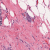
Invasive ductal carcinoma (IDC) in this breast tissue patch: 1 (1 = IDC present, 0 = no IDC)